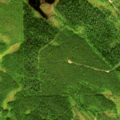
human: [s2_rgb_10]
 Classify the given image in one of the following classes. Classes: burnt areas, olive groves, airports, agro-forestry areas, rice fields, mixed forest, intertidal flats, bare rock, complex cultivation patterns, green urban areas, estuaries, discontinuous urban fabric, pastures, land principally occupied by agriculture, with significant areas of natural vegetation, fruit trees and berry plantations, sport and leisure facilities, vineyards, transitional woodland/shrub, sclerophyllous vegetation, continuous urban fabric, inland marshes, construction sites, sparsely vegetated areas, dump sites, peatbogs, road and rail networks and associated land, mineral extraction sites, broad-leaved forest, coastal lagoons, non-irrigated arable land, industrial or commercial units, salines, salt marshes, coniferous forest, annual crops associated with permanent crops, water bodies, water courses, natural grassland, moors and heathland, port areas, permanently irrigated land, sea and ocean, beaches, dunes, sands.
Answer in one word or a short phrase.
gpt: coniferous forest, transitional woodland/shrub